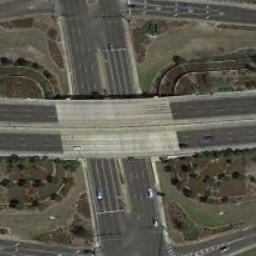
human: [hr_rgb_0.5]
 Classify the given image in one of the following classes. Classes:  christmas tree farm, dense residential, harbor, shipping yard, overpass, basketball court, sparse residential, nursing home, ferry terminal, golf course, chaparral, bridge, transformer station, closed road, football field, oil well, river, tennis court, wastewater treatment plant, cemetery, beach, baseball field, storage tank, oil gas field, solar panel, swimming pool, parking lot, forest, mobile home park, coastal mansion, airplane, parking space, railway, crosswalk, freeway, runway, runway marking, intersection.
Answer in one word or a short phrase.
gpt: overpass